Interaction volume radius: 5 \u00c5
Interaction volume height: 10 \u00c5
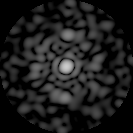
Disorder parameter: 0.8457